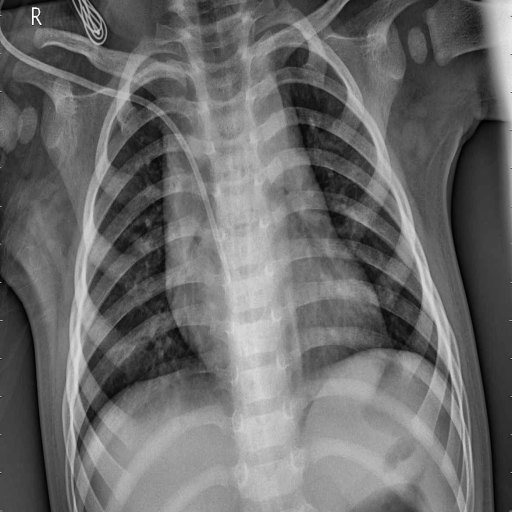
Finding: PNEUMONIA